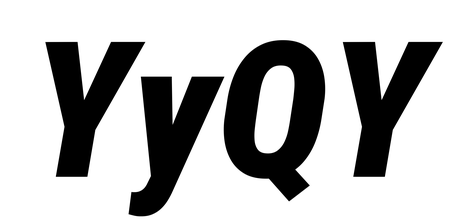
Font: Roboto-Italic_Condensed_Black_Italic